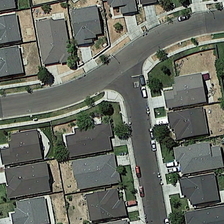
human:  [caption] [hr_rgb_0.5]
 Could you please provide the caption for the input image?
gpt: many buildings and some green trees are in a dense residential area .

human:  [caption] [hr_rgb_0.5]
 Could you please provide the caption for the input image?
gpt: many buildings and some green trees are in a dense residential area .

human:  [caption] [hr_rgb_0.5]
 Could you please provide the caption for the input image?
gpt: many buildings and some green trees are in a dense residential area .

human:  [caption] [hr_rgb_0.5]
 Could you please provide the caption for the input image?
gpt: many buildings and some green trees are in a dense residential area .

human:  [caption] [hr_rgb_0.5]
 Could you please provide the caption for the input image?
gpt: many buildings and some green trees are in a dense residential area .